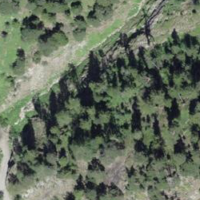
EUNIS habitat code: 48
Species observed at this site:
Papilio machaon
Melitaea diamina
Argynnis paphia